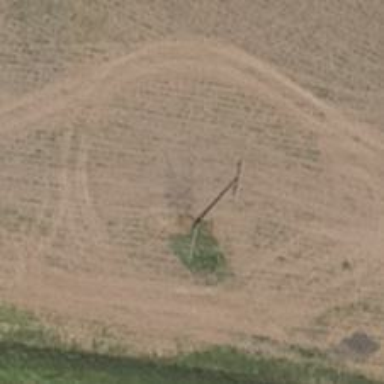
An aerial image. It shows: Power pole.